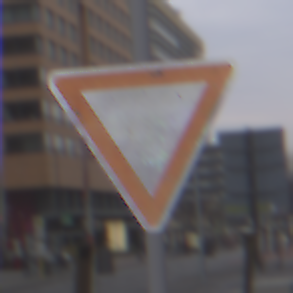
Verkehrszeichen: VorfahrtGewaehren
Umgebung: Outdoor, Urban
Tageszeit: MorningAfternoon
Wetter: Overcast
Licht: Natural
Jahreszeit: NotSpecified
Kontrast: LowContrast